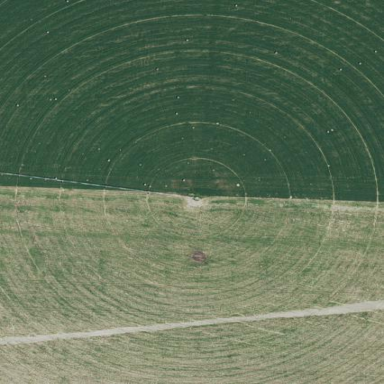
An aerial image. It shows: Farmland with pivot irrigation system.